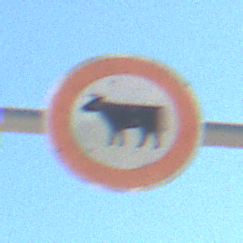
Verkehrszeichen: VerbotViehtrieb
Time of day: Midday
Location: Outdoor (Nature)
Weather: Clear
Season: Summer
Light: Natural